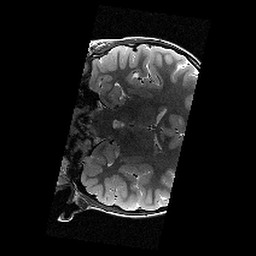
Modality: T2w
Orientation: coronal
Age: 12
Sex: female
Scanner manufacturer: siemens
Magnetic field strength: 3 T
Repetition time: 9.23 s
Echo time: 0.067 s